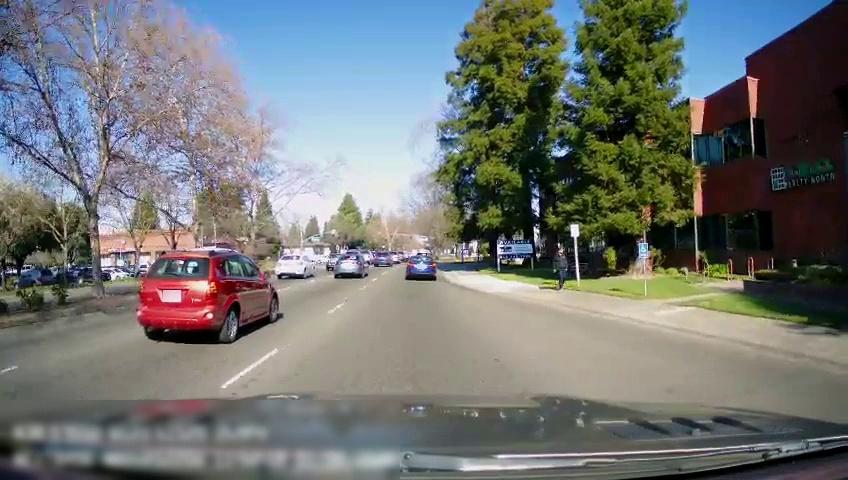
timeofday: Day
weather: Sunny
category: Drivable Space
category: Vehicles | Car
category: Vehicles | Car
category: Vehicles | Car
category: Vehicles | Car
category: Vehicles | Car
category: Vehicles | Car
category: Vehicles | Car
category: Pedestrians
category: Lanes | Current Lane
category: Lanes | Alternate Lane